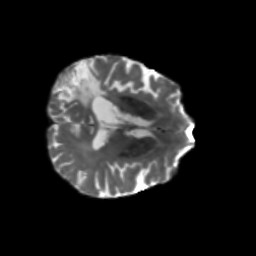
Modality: T2w
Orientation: axial
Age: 68
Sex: female
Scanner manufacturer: siemens
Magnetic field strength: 3 T
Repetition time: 5.25 s
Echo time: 0.08 s